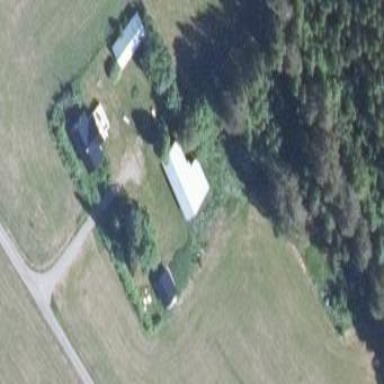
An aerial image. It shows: Farmyard area.